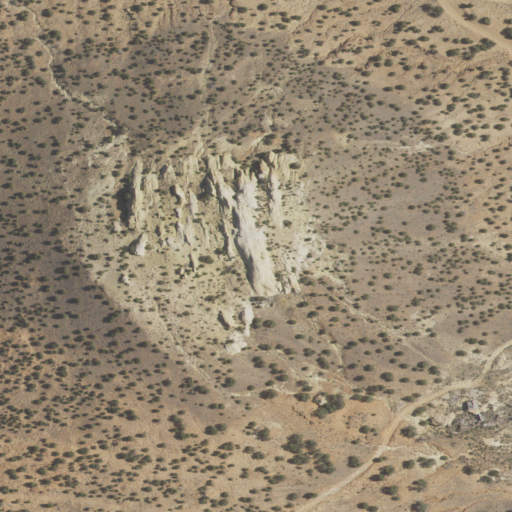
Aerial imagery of mountain in New Mexico named Yellow Hill containing shrub and open development